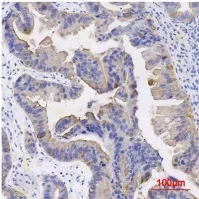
Imaging Features of DPC in case 2. (E-H) IHC indicating tumors positive for CDX2, CK7, and CK19, and negative for Cerb-B2 (magnification, x20).
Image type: pathology (immunostaining)